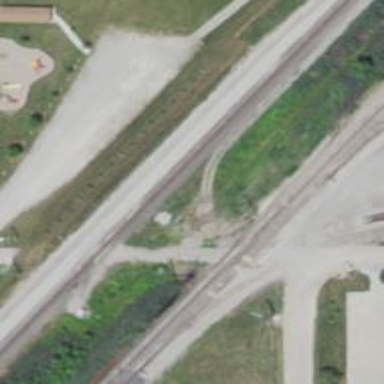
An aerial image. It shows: Railway track.